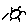
Label: sun